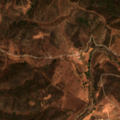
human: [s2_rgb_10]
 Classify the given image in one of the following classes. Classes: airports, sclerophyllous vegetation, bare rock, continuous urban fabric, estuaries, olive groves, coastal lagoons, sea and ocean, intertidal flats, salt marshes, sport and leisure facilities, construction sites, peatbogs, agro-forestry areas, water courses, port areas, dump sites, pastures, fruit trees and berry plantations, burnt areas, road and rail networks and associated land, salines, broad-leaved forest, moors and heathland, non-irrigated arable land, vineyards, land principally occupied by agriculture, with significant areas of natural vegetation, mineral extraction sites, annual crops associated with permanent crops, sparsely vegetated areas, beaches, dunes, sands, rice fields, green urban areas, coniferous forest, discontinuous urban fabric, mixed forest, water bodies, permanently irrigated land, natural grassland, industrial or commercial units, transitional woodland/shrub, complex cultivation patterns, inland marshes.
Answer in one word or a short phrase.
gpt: non-irrigated arable land, land principally occupied by agriculture, with significant areas of natural vegetation, agro-forestry areas, broad-leaved forest, transitional woodland/shrub